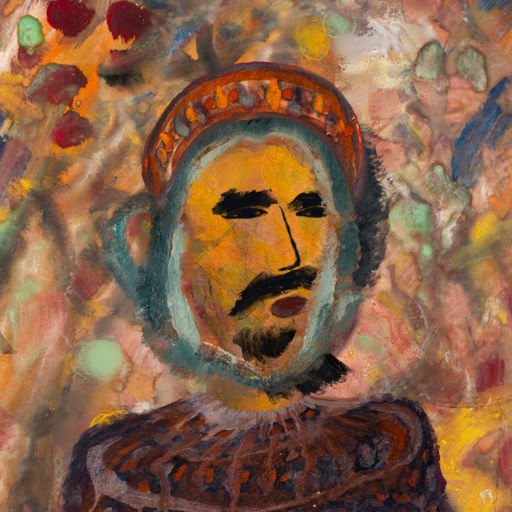
Background: Mother_And_Son_Mother, Head And Neck Side: Gypsy_Mother, Face Side: Mosgoul, Bust: Hypocrite, Hair Side: Boggyland, Head Accessory: Hypocrite, Second Necklace: Blank, Necklace: Blank, Baby: Blank